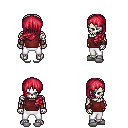
a pixel art fantasy rpg character, male body template, skeleton, maroon sleeveless shirt, white pants, ruby red left-swept hairstyle, leather bracers, white slippers, four views (front, back, left, right), 2x2 character sprite sheet, small pixel art, hard edges, no anti-aliasing